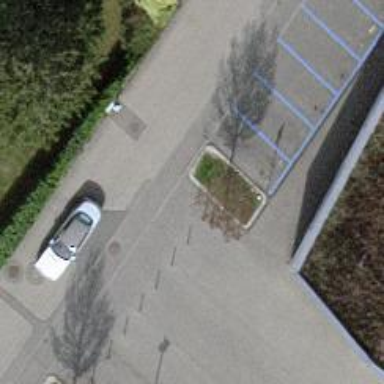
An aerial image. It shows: Bollard.